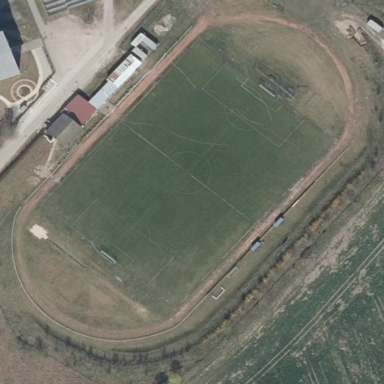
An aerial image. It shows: Soccer pitch for leisure land activities.